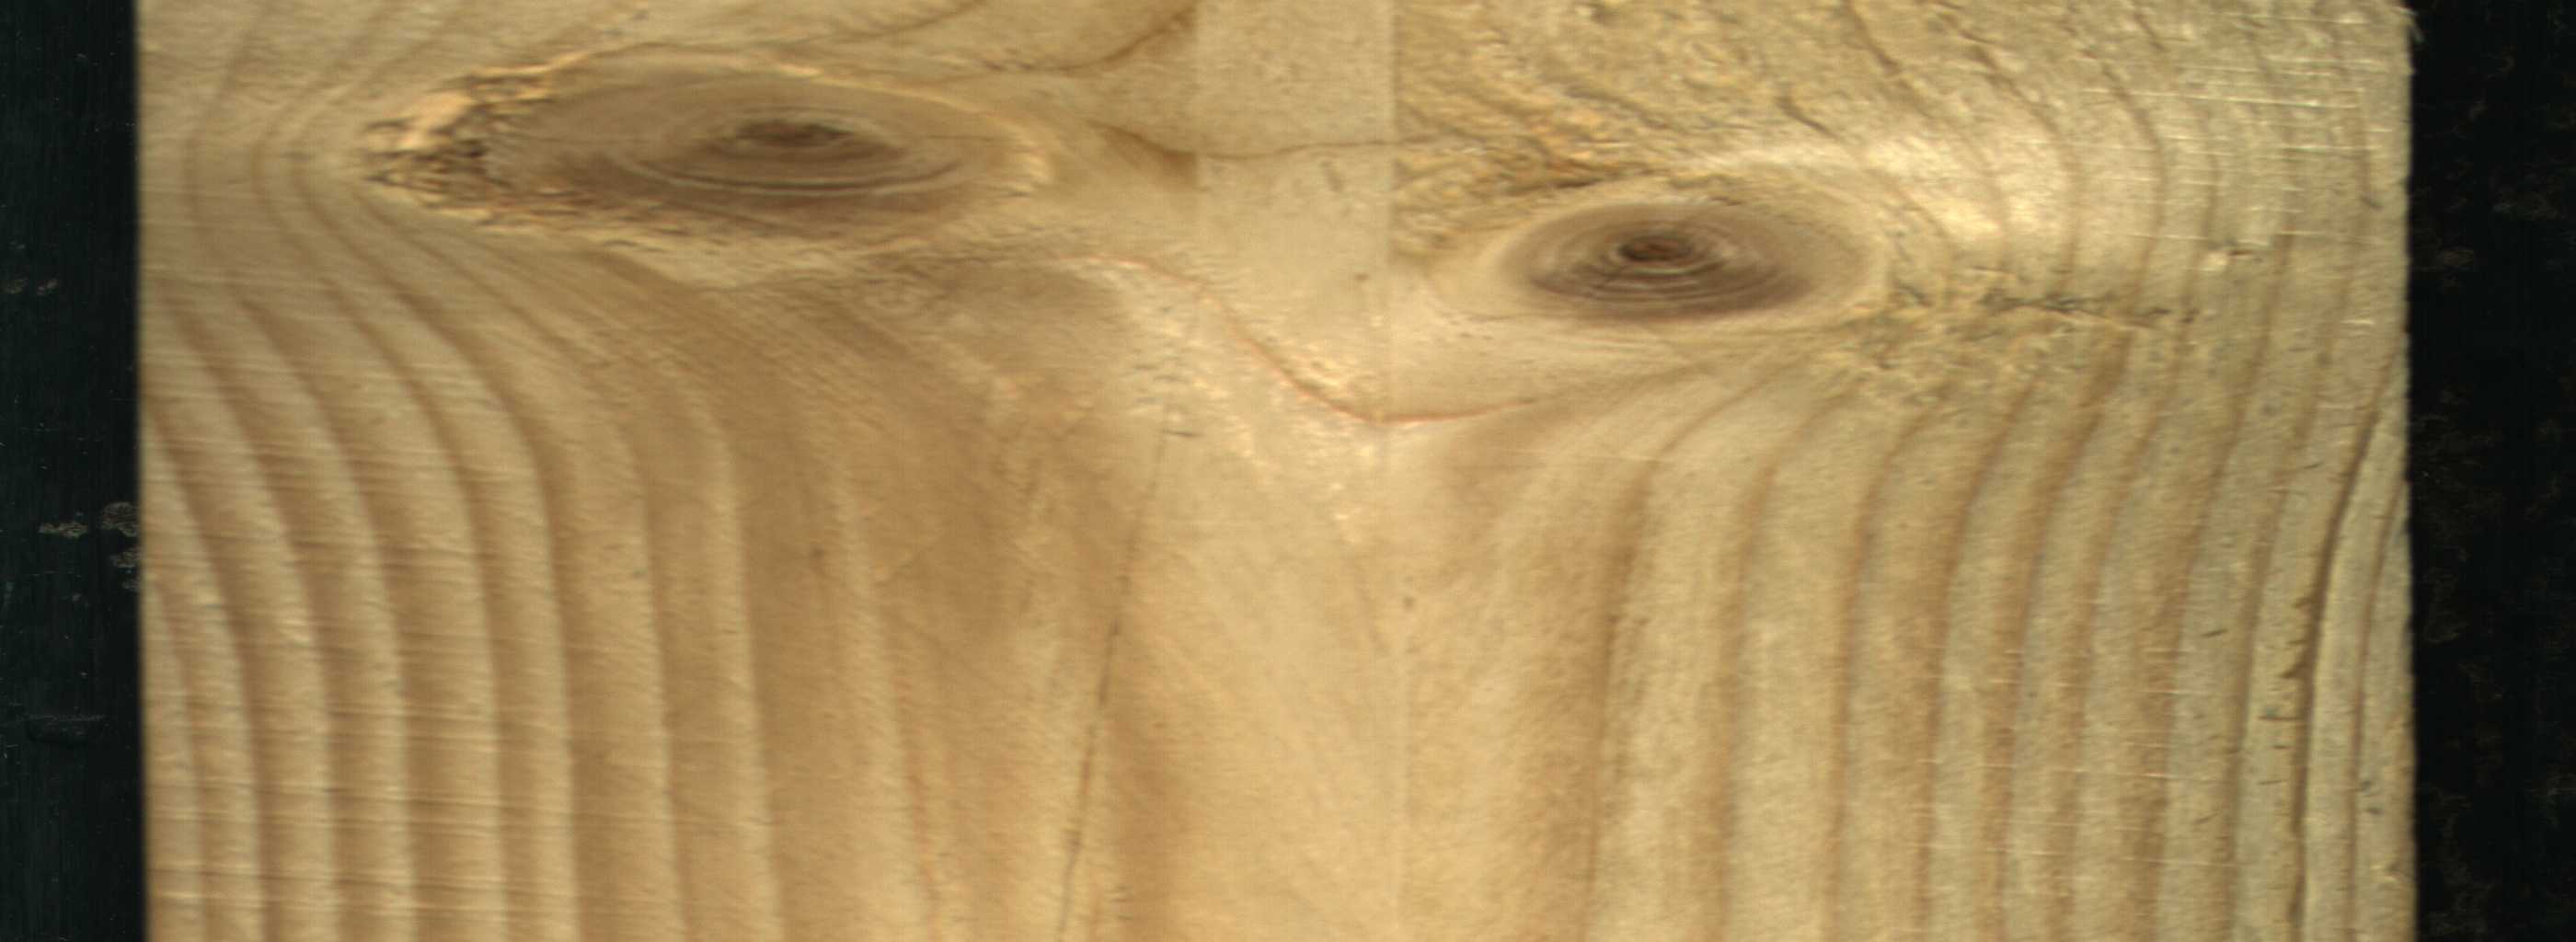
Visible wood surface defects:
Live_Knot
Live_Knot